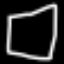
Label: square